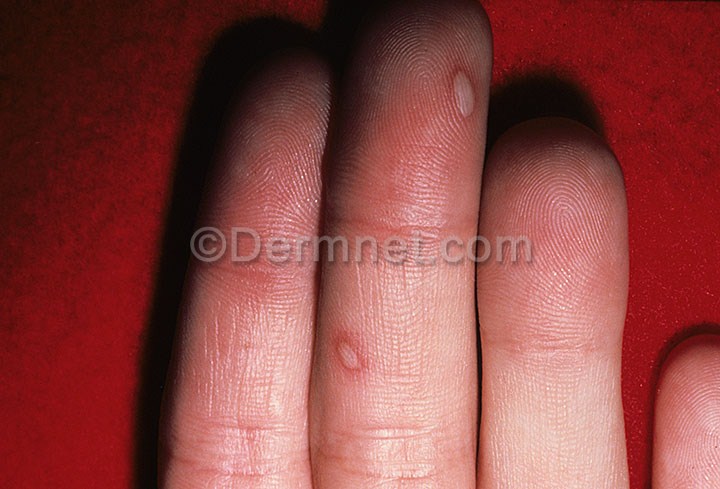
Disease: Exanthems and Drug Eruptions